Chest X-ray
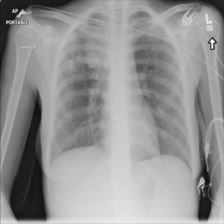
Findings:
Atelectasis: negative
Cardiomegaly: negative
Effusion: negative
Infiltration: negative
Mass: positive
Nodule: negative
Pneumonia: negative
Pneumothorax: negative
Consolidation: negative
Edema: negative
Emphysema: negative
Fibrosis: negative
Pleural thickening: negative
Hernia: negative